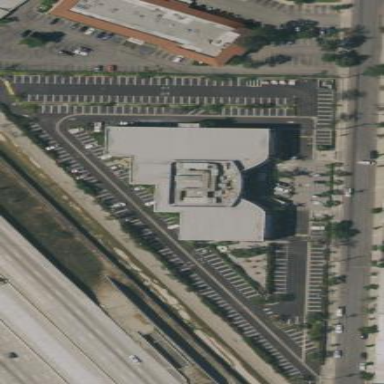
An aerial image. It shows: Commercial building.